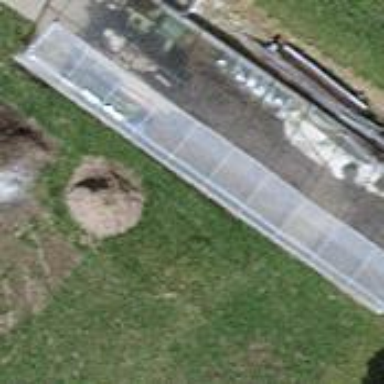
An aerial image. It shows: Greenhouse used for horticulture purposes.